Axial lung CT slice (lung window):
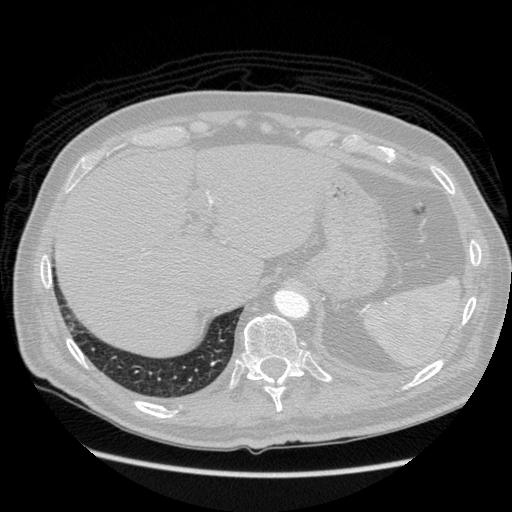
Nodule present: no